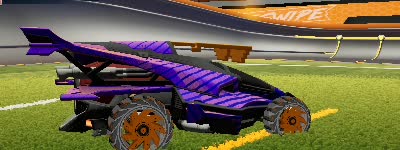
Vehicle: aftershock